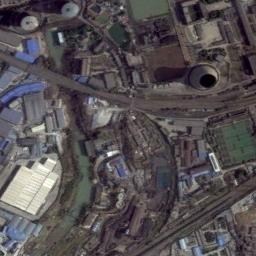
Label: thermal_power_station